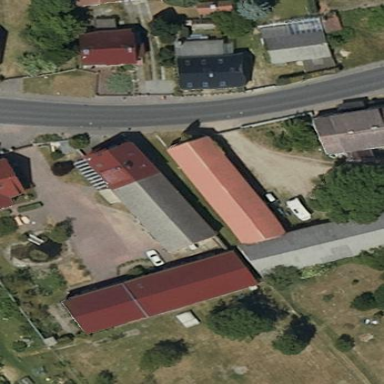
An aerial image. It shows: Shed building with gabled roof oriented along its length.